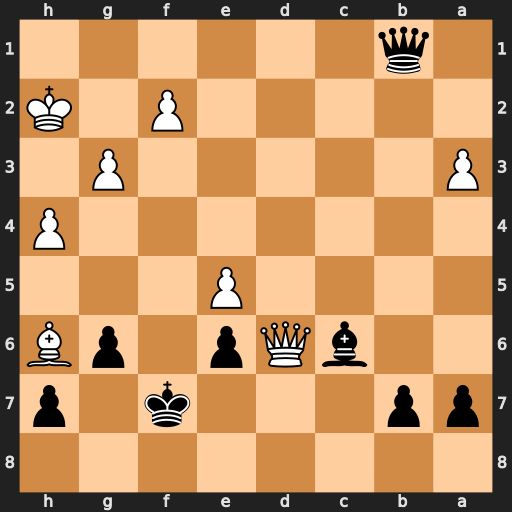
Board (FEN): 8/pp3k1p/2bQp1pB/4P3/7P/P5P1/5P1K/1q6
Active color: b
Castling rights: -
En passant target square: -
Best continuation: Qh1#